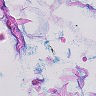
Metastatic tissue present: no